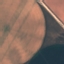
Label: AnnualCrop